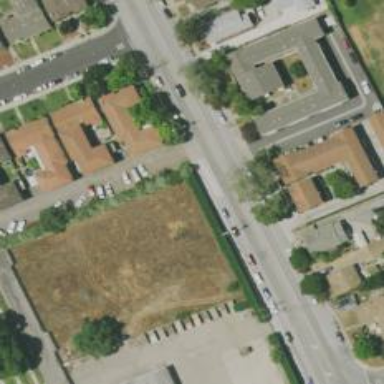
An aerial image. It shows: Secondary road with asphalt surface surrounded by residential buildings.